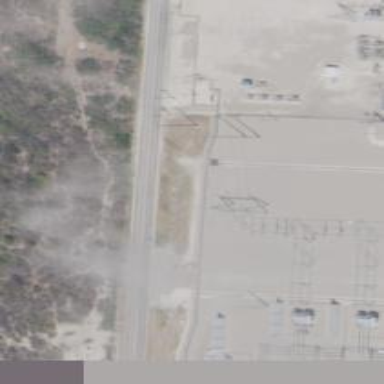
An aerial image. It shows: Power tower.